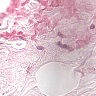
Metastatic tissue present: no